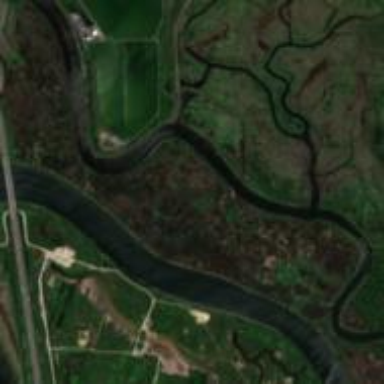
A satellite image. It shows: Saltmarsh wetland area.